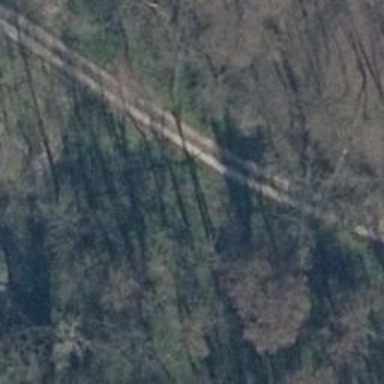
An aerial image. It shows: Track road with grade4 tracktype.